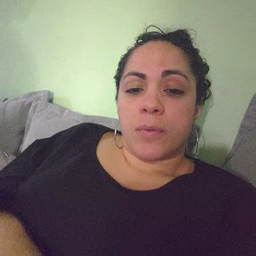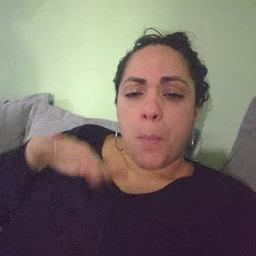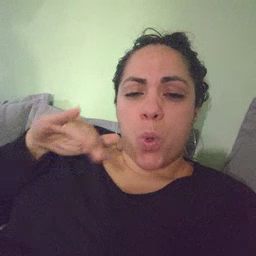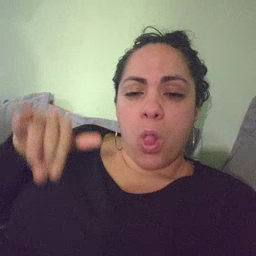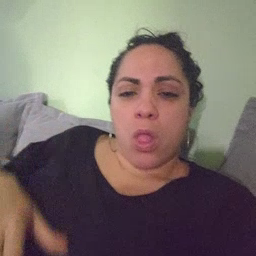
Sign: pool